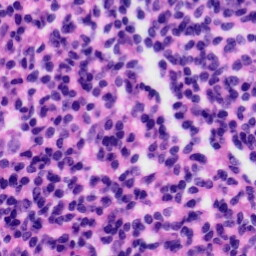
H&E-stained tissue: Tonsil